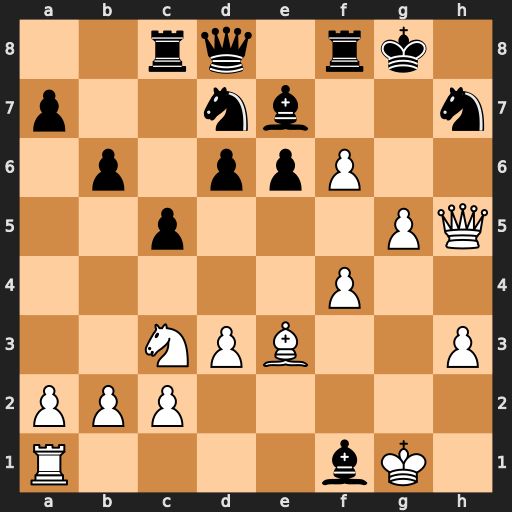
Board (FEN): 2rq1rk1/p2nb2n/1p1ppP2/2p3PQ/5P2/2NPB2P/PPP5/R4bK1
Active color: w
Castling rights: -
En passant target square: -
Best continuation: Qg6+ Kh8 Qg7#